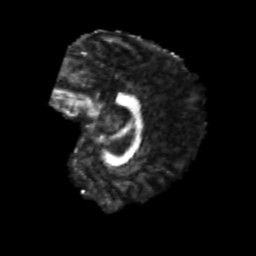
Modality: FA
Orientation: sagittal
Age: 25
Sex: male
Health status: healthy
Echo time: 0.074 s